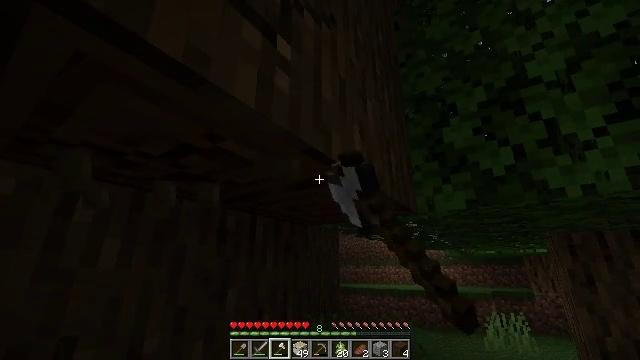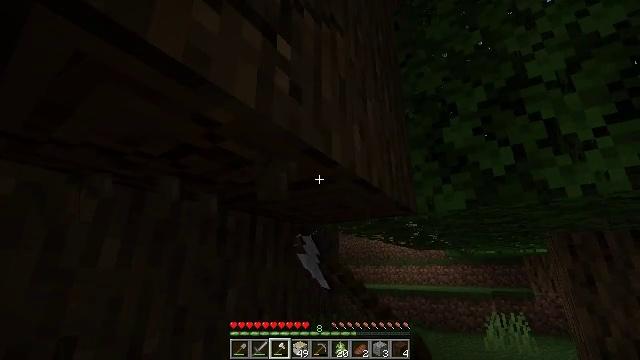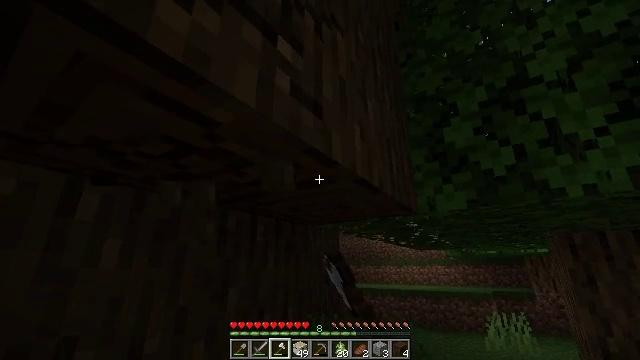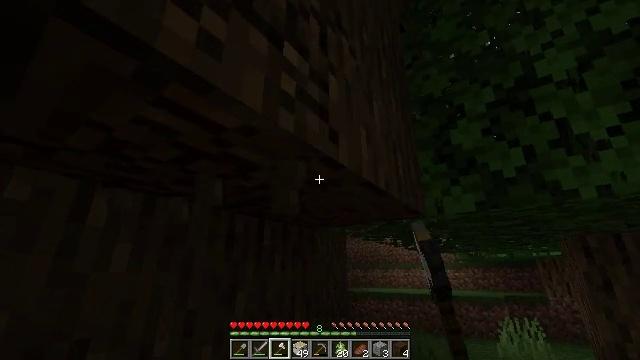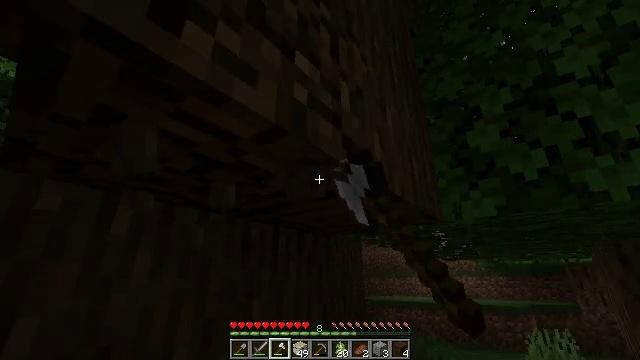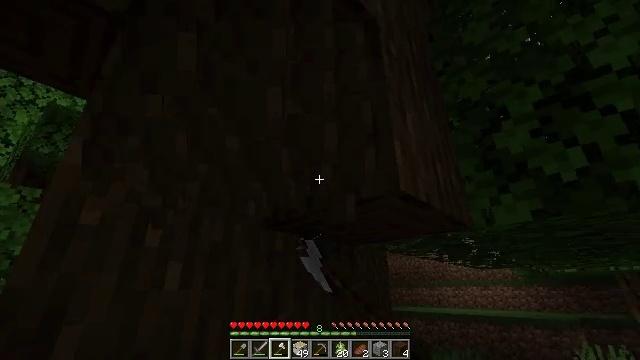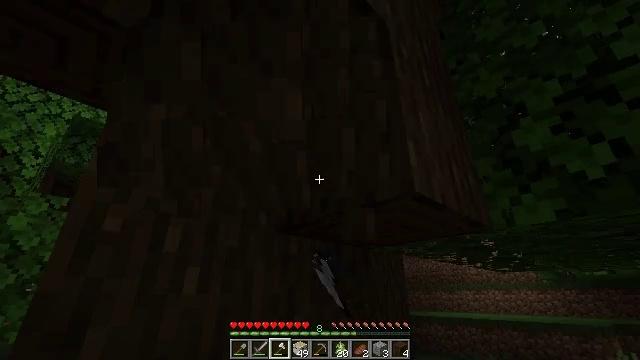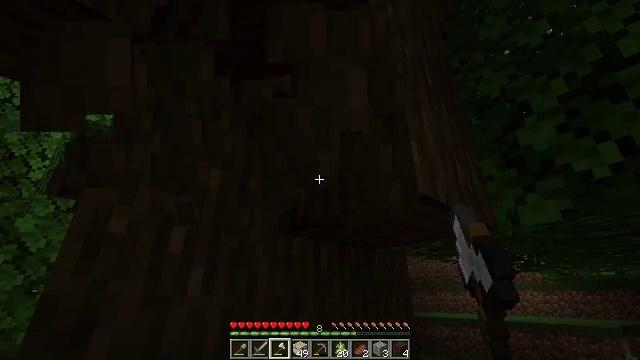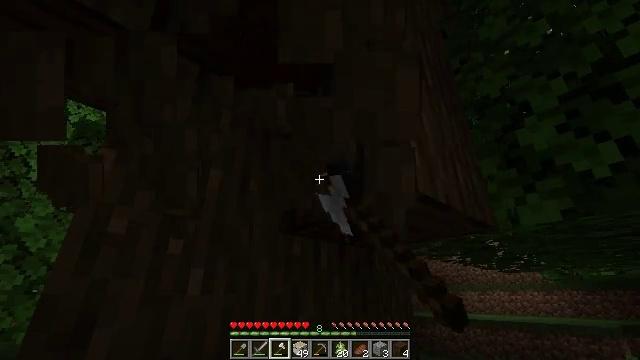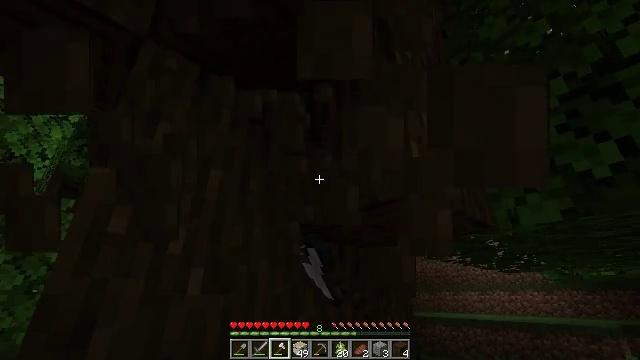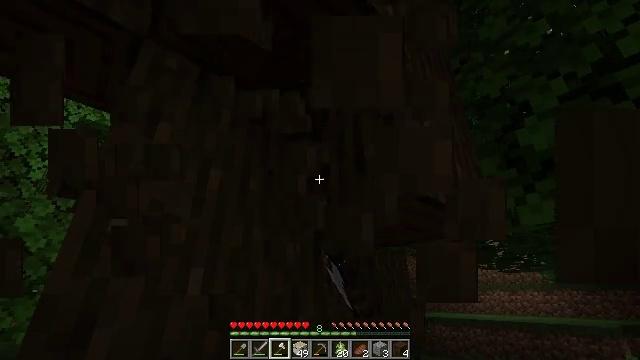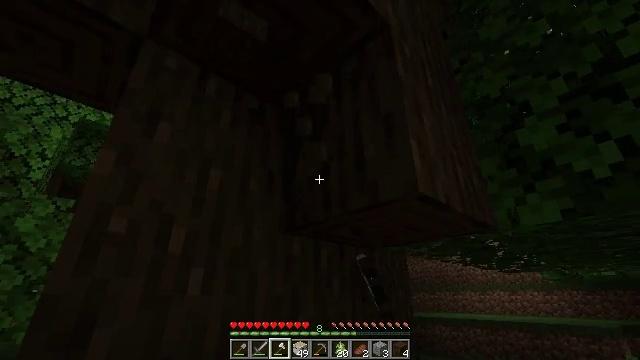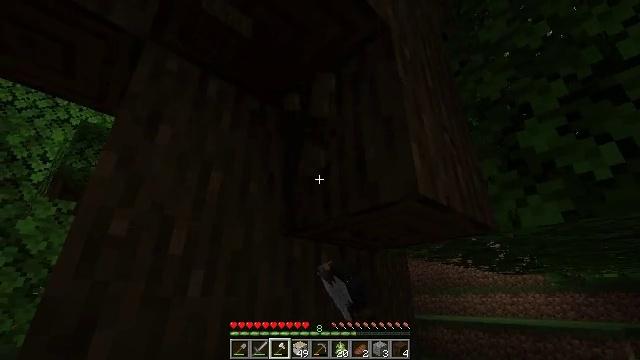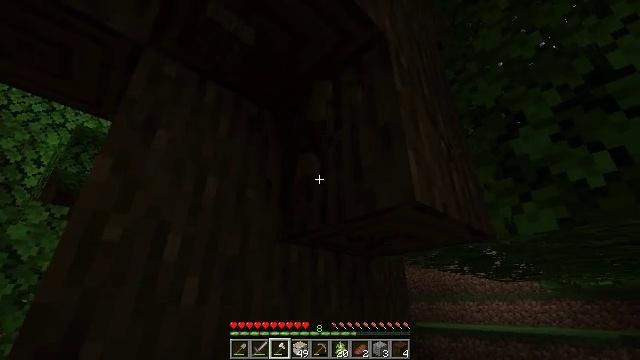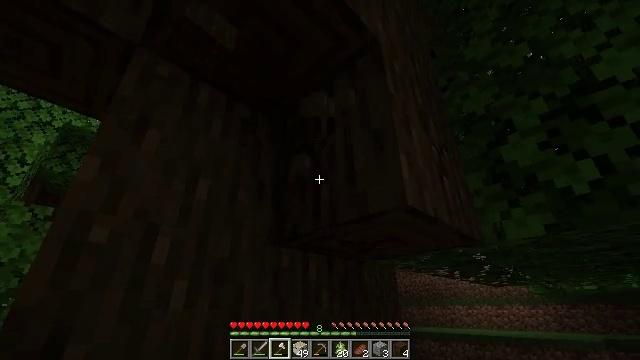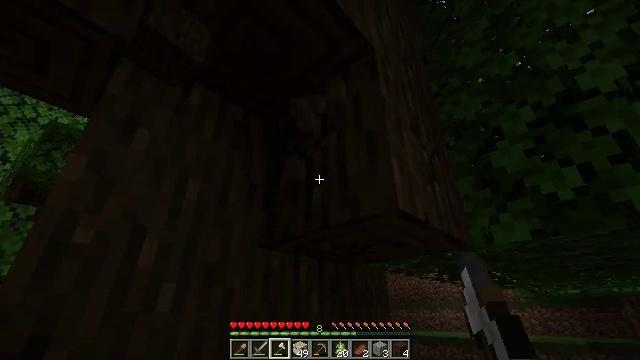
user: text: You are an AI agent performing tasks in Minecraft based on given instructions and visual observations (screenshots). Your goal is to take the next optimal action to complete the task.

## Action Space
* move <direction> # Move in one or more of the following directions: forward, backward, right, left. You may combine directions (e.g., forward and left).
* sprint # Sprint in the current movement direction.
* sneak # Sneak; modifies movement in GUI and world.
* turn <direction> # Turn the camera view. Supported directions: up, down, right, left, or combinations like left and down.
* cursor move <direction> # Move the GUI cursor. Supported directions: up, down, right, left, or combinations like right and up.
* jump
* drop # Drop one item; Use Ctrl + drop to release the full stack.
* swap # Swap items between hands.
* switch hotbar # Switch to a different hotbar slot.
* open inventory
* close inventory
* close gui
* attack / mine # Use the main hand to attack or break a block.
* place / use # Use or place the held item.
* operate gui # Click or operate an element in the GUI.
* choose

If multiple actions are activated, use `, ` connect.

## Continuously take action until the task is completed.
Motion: motion action
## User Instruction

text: Chop down the dark oak log.
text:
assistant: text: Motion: attack / mine
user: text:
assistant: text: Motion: attack / mine
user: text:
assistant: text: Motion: turn left, attack / mine
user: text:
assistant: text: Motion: turn left and up, attack / mine
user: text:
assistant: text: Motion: turn left and up, attack / mine
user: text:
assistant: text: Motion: turn left, attack / mine
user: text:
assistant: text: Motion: attack / mine
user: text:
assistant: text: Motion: attack / mine
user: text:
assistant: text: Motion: attack / mine
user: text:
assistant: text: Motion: attack / mine
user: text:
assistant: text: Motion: attack / mine
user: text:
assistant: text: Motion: attack / mine
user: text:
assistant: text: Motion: turn up, attack / mine
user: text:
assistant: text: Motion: turn right, attack / mine
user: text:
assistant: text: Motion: turn right, attack / mine
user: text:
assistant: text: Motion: turn right, attack / mine
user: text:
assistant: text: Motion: turn right, attack / mine
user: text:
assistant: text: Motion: attack / mine
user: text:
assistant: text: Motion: attack / mine
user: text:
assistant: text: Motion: attack / mine
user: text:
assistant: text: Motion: attack / mine
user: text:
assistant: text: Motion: attack / mine
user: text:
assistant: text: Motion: attack / mine
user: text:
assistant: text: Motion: attack / mine
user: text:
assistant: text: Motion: attack / mine
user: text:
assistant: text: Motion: attack / mine
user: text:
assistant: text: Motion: attack / mine
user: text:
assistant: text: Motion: attack / mine
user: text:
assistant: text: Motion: turn left and down, attack / mine
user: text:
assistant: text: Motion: turn left, attack / mine